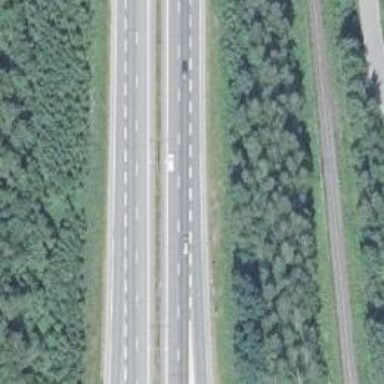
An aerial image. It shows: Motorway junction.